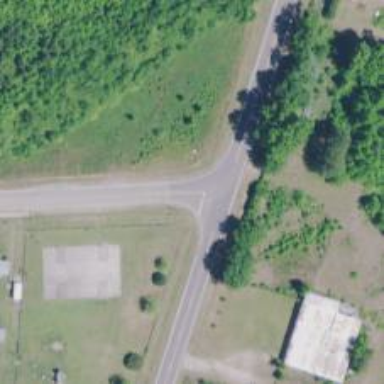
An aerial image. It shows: Stop road.